Question: As per attached image, i have dates running along the X axis that starts on the 1st Jan 2012 and then increases monthly.
My problem is the format is displaying the month/day/year and I want day/month/year.
I have looked at Horizontal Axis Properties and under 'Number' but Date does not seem to be there.
Does anyone have any suggestions on changing the format.

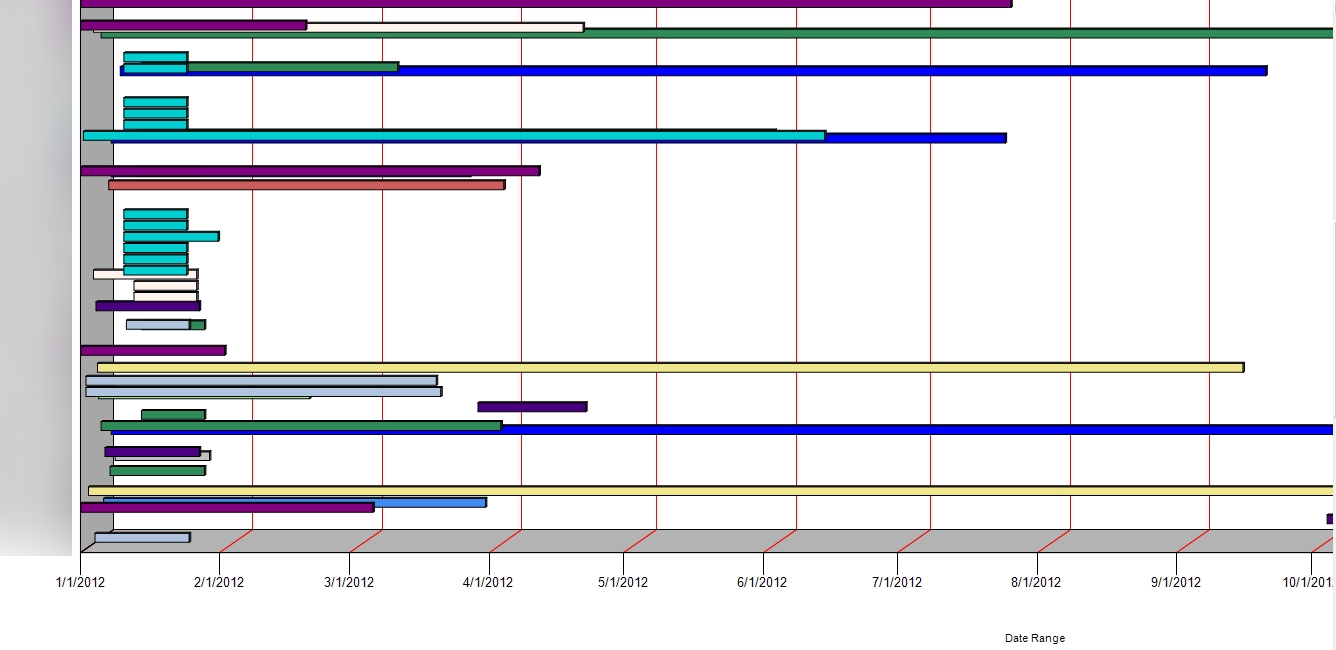
Answer: Use 'Custom' and supply a date formatting string such as dd/MM/yyyy will give 01/09/2010 for example.